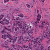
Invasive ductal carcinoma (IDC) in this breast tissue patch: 1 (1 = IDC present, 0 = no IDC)